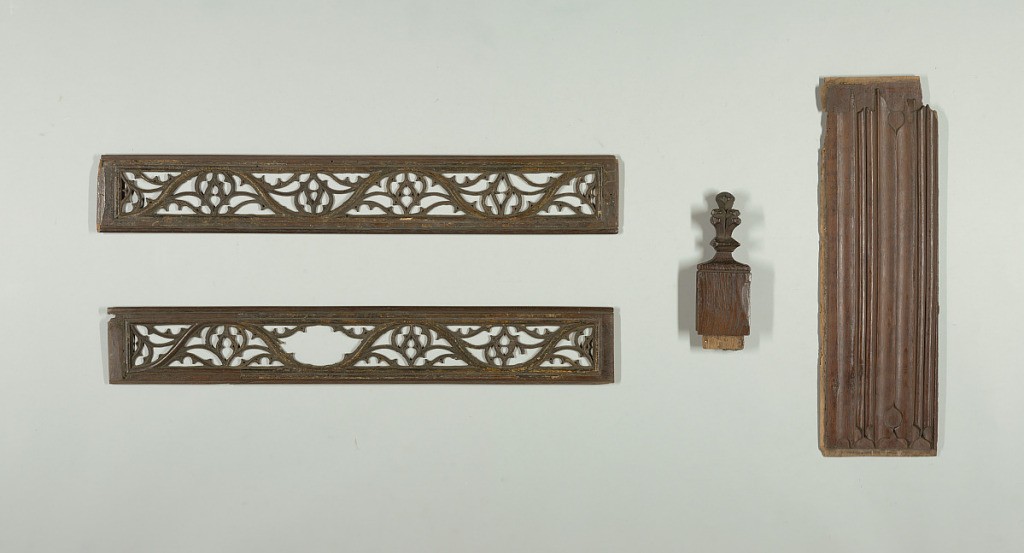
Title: Bed finial
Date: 15th century
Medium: walnut
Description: Bed of linen, wood, fold paneling carved